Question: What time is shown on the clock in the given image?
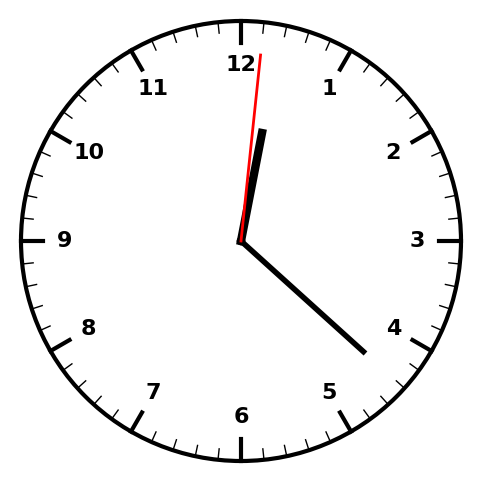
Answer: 12:22:01